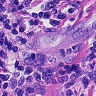
Metastatic tissue present: yes